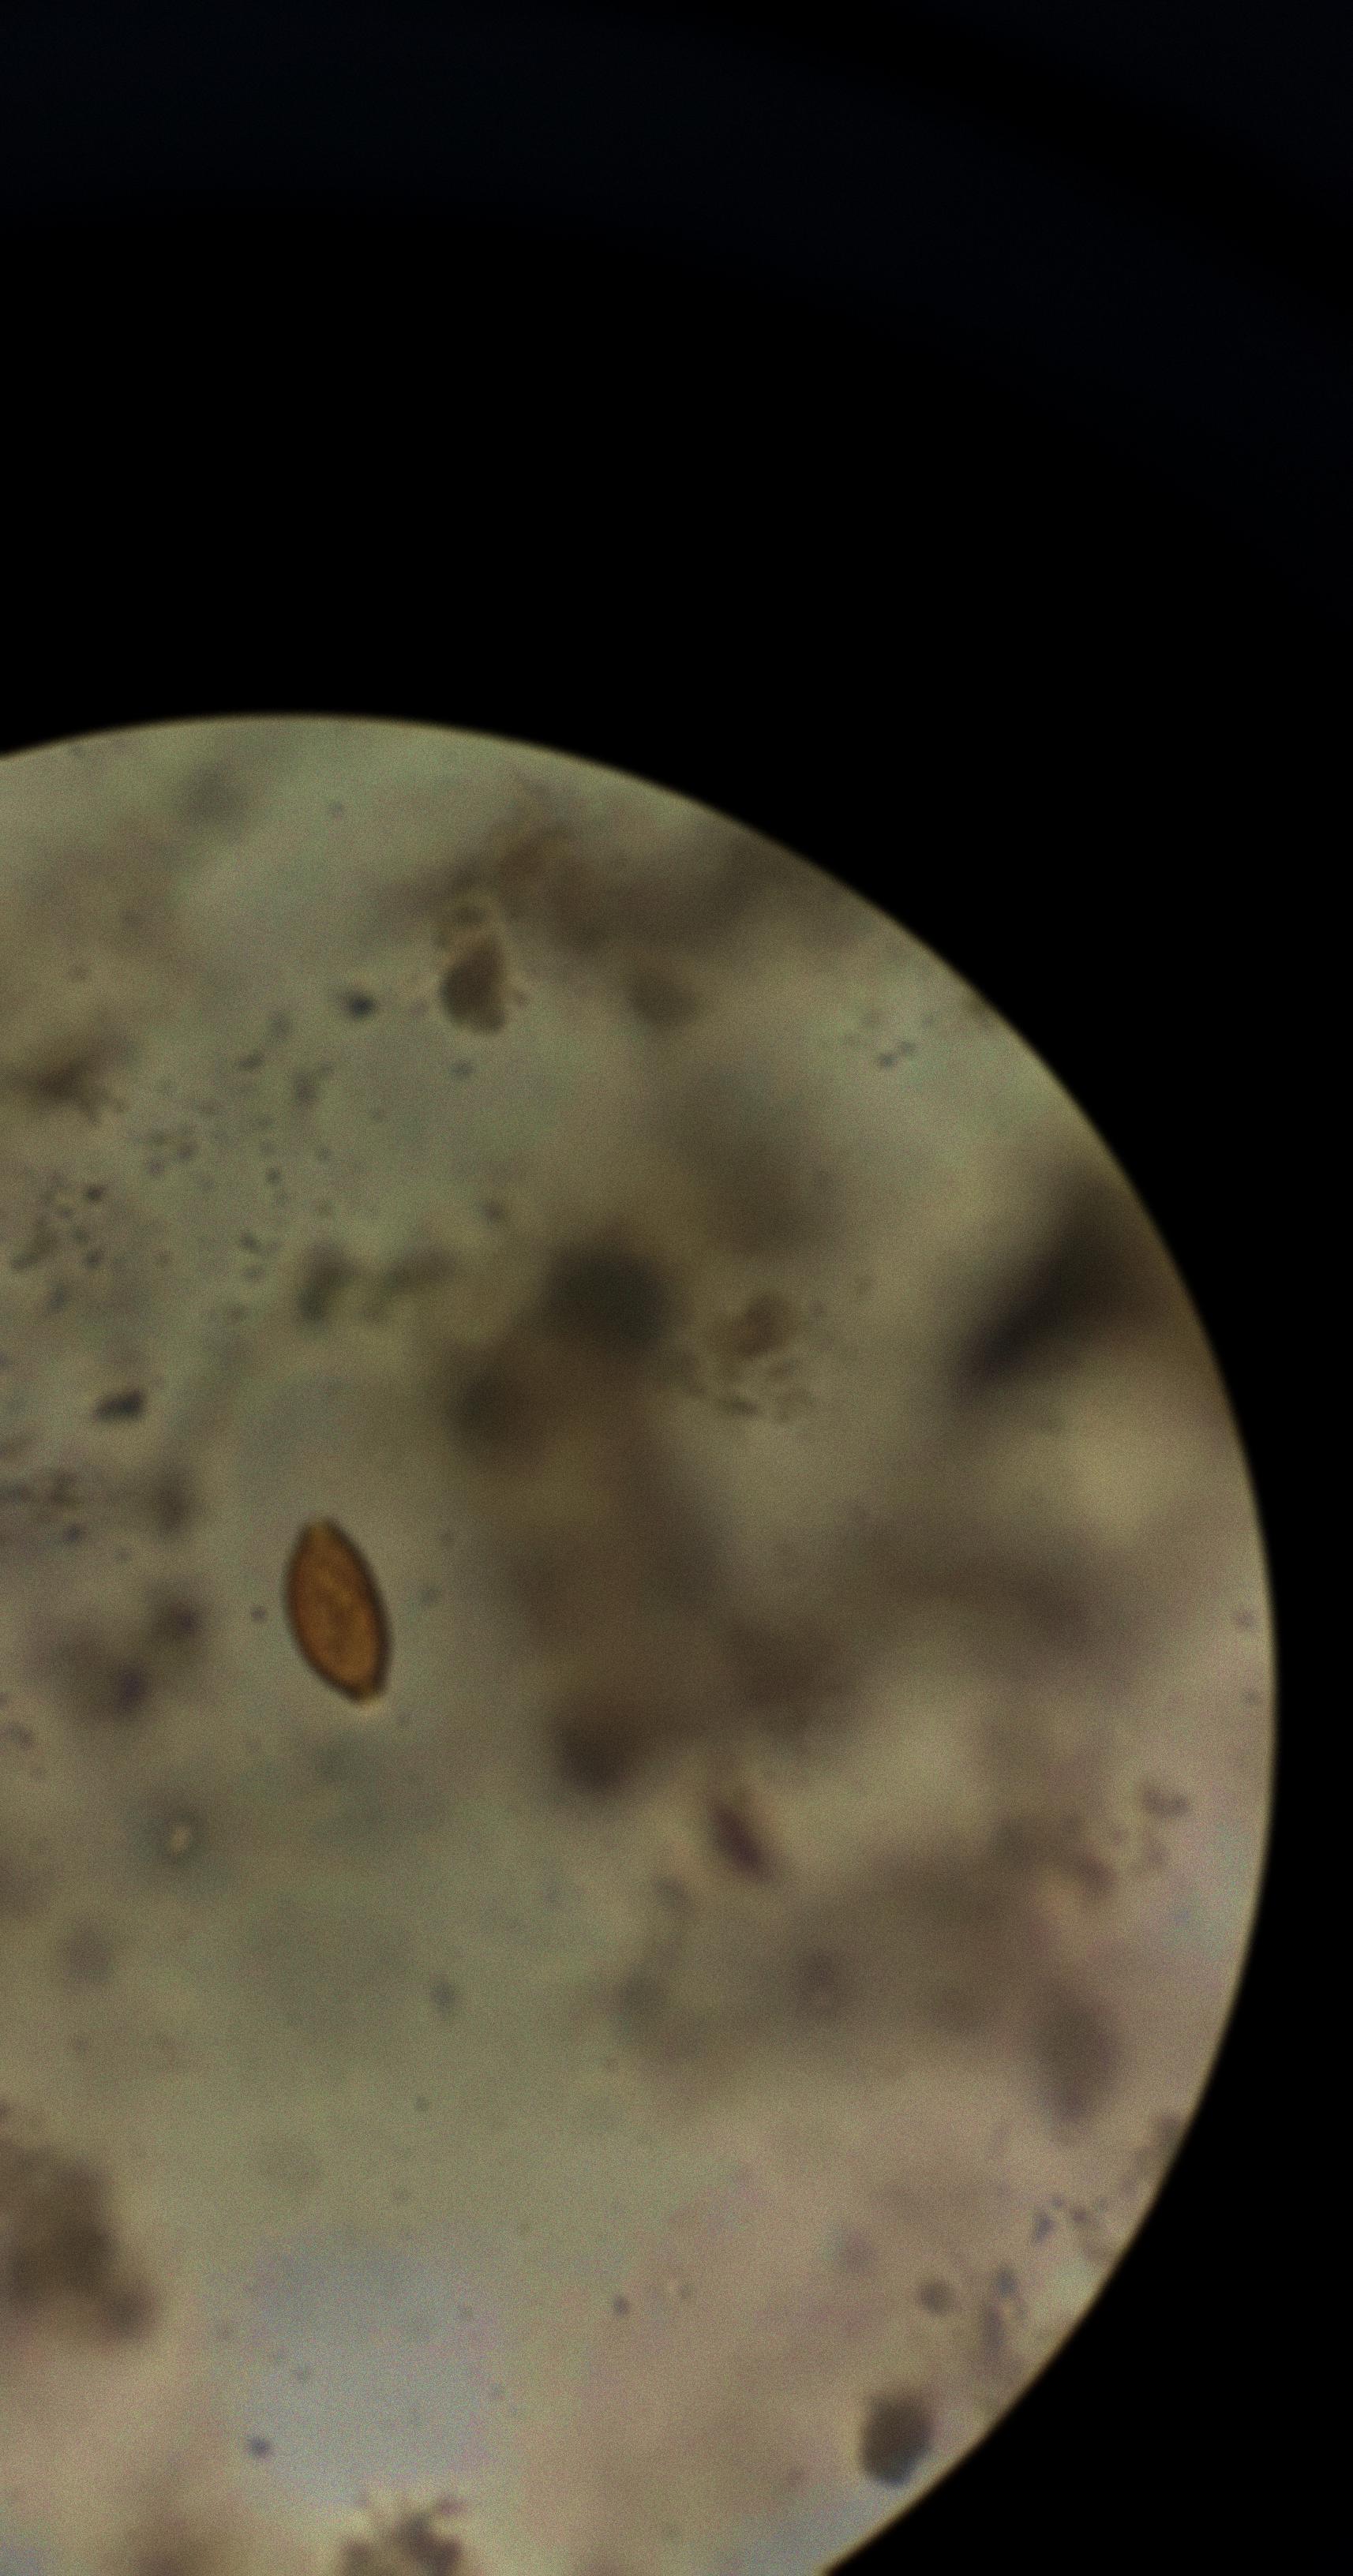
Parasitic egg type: Trichuris trichiura